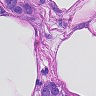
Metastatic tissue present: yes